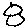
Label: bird